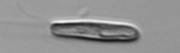
Label: Chrysochromulina